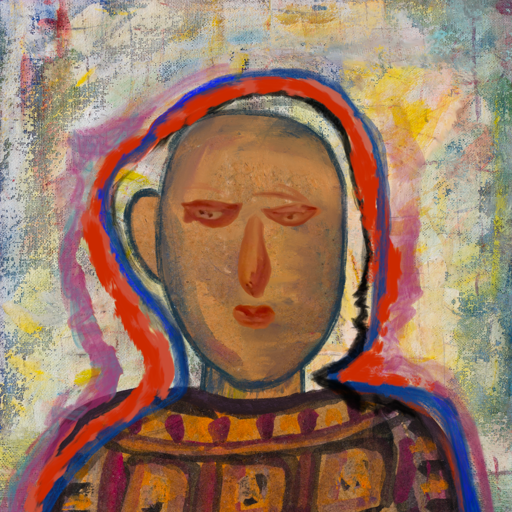
Background: Irani, Head And Neck Front: In_The_Sun, Face Front: Pious_Lady, Bust: Doll, Hair Front: Experience, Head Accessory: Blank, Second Necklace: Blank, Necklace: Blank, Baby: Blank